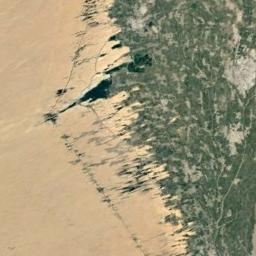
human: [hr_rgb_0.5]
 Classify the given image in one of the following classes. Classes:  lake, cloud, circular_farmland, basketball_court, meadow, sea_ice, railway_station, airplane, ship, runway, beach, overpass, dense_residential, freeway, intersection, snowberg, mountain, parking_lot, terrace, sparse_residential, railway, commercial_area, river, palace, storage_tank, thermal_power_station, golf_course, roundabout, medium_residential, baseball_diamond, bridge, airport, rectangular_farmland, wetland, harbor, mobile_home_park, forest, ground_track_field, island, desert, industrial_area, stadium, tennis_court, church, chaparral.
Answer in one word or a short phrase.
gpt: desert